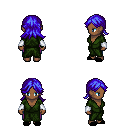
a pixel art fantasy rpg character, female body template, human, dark skin, green robe, magenta pants, blue loose hair, white cloth bracers, black slippers, four views (front, back, left, right), 2x2 character sprite sheet, small pixel art, hard edges, no anti-aliasing